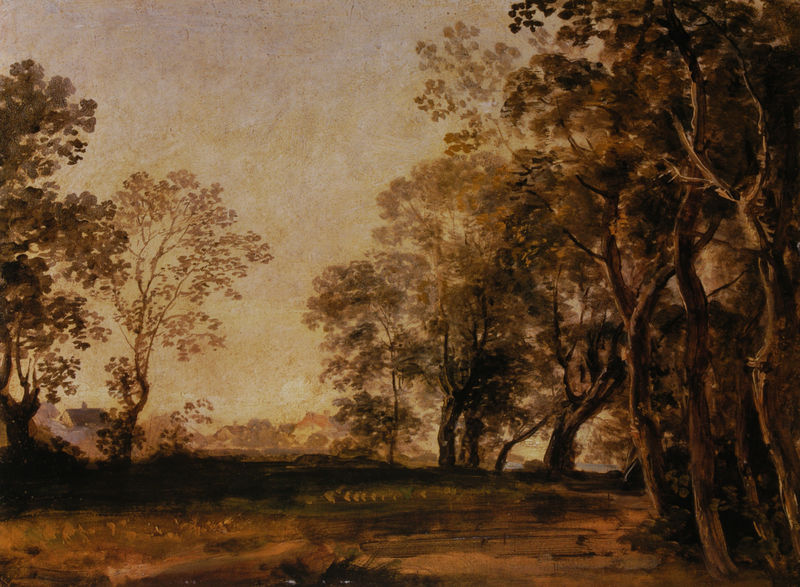
Titel: Parrie bei Schwabing
Künstler: Johann Georg von Dillis
Institution: (Privatbesitz)
Schlagwörter: baum, blau, blätter, gemälde, himmel, laub, schatten, wasser, wolken, aquarell, baumstämme, bäume, cezanne, fluss, gelb, grün, impressionismus, landschaft, ocker, see, stadt, äste, abend, braun, hintergrund, impressionisme, licht, orange, schwarz, weiss, dach, gebäude, gras, haus, rot, tiere, weg, wiese, wolke, zaun, malerei, öl, ast, bach, baumstamm, dämmerung, feld, felder, ferne, gräser, horizont, häuser, morgen, natur, spiegelung, stamm, zweige, gatter, pfad, sonne, corot, land, gold, blatt, krone, traurig, wald, kamin, schornstein, italien, ort, acker, feldweg, dorf, dächer, giebel, schornsteine, lila, sonnenuntergang, violett, herde, landschaftsmalerei, vergilbt, herbst, idylle, stille, draussen, impressionistisch, realistisch, brun, jaune, marron, vert, biden, stimmung, abendrot, abendstimmung, unscharf, waldrand, village, lichtung, laubbaum, trüb, maison, firnis, heidelandschaft, rouge, sombre, laubbäume, siedlung, barbizon, eichen, lumière, ombre, waldweg, schafe, schief, arbre, rousseau, soleil, abenddämmerung, bois, ciel, nature, paysage, verdure, peinture, krumm, eau, bleu, ocre, pierre, federzeichnung, campagne, champ, friedlich, maisons, calme, gouache, toit, huile, arbres, trist, tronc, terre, aurore, matin, chemin, impressionnisme, violet, automne, coucher de soleil, soir, toits, feuilles, forêt, rivière, crépuscule, sauvage, seee, sol, habitations, feuille, route, plantes, troncs, feuillage, daubigny, rotes dach, futaie, braun#, viele bäume, haus im hintergrund, haus links, arrière-plan, ilandsxh, abnendstimmung, orée, rural, fin de jour